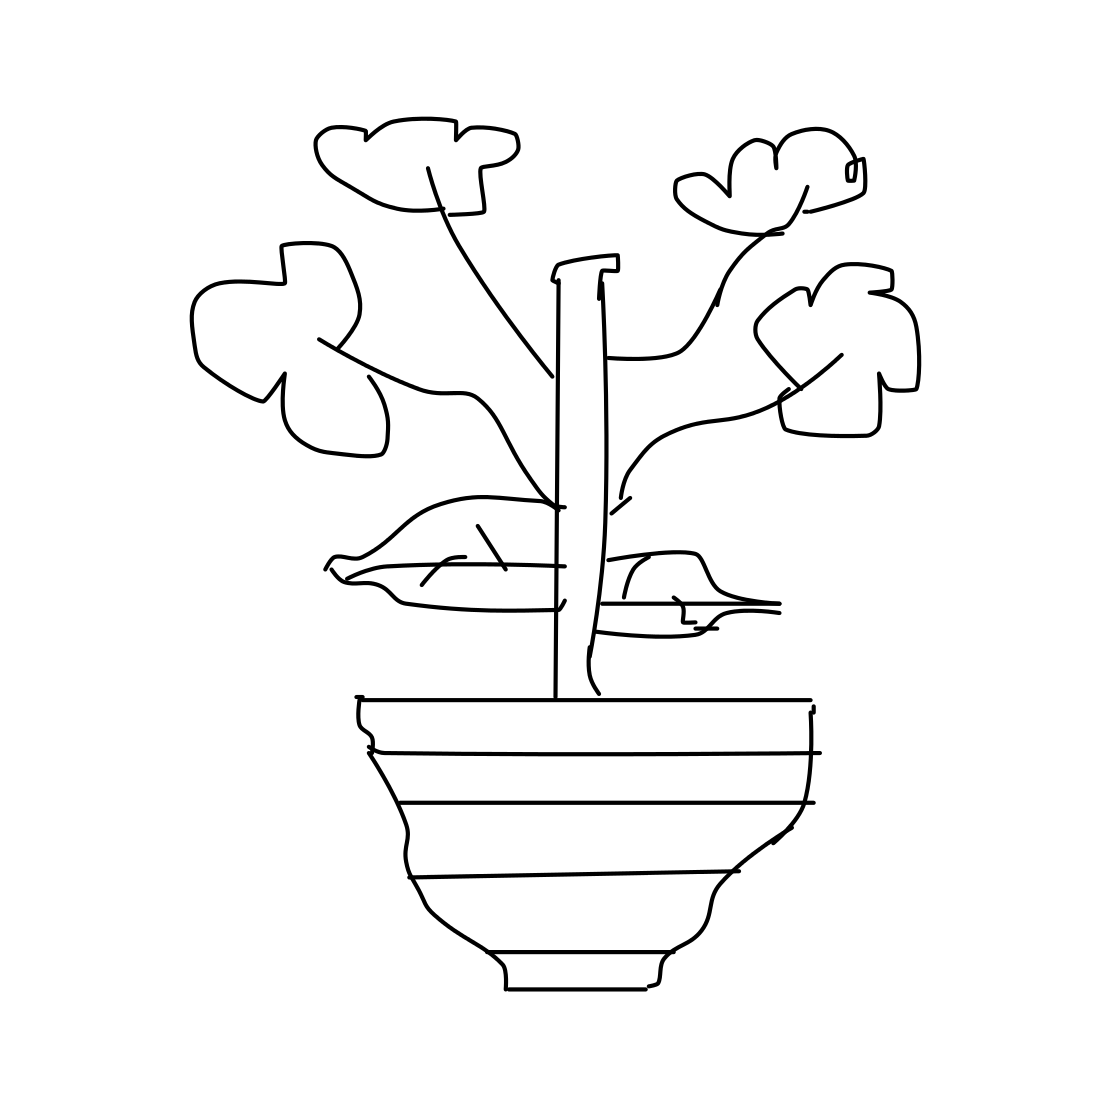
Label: vase